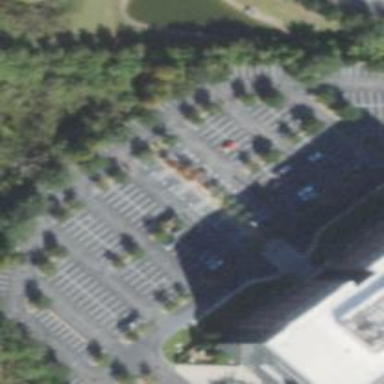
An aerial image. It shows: Parking space.